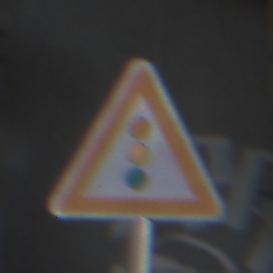
Verkehrszeichen: Lichtzeichenanlage
Umgebung: Roofed, Special
Tageszeit: Midday
Wetter: Overcast
Licht: Natural
Jahreszeit: NotSpecified
Kontrast: MediumContrast